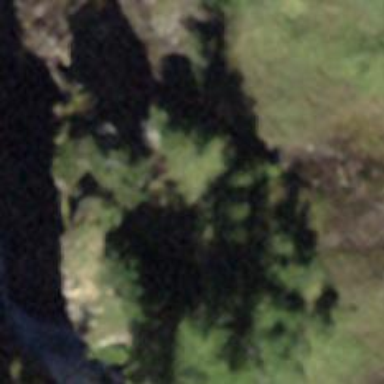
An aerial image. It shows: Beautiful waterfall in nature.